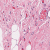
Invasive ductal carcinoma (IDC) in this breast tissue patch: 0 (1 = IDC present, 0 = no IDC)